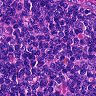
Metastatic tissue present: no